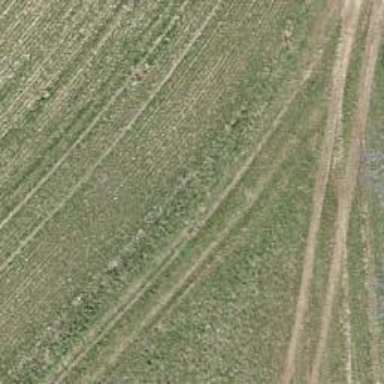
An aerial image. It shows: Track road with ground surface.